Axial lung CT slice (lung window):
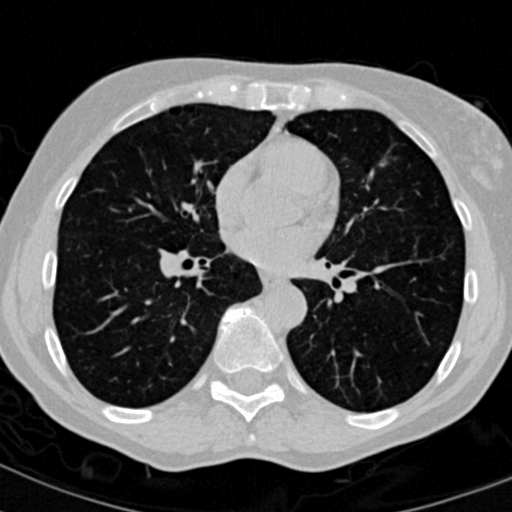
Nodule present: yes
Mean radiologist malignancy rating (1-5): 2